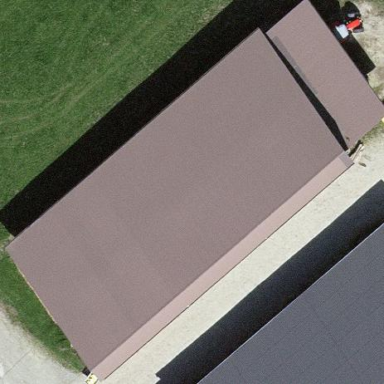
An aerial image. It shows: Shed.